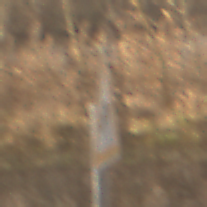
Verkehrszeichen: SeitenwindVonRechts
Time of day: SunriseSunset
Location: Outdoor (Nature)
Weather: PartlyCloudy
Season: NotSpecified
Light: Natural